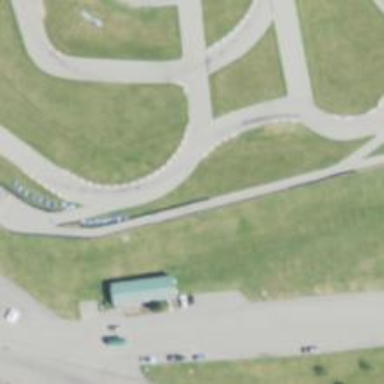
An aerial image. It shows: Asphalt raceway for karting.